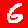
Digit: 6